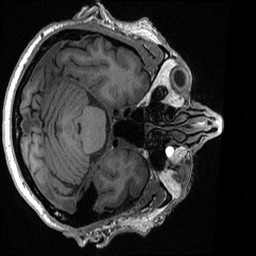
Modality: T1w
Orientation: axial
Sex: male
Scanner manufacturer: ge
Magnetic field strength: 3 T
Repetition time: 0.0064 s
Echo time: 0.00281 s